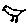
Label: bird